Interaction volume radius: 5 \u00c5
Interaction volume height: 20 \u00c5
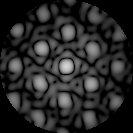
Disorder parameter: 0.3275